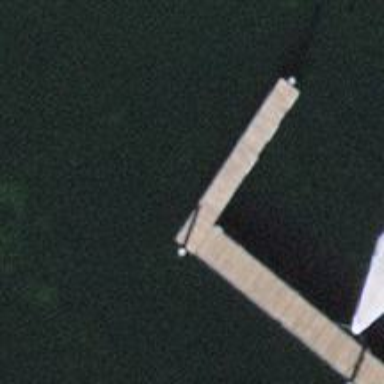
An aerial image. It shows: Man-made pier.